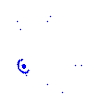
Particle: electron